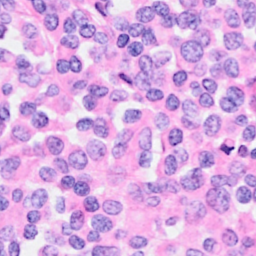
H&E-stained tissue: Breast